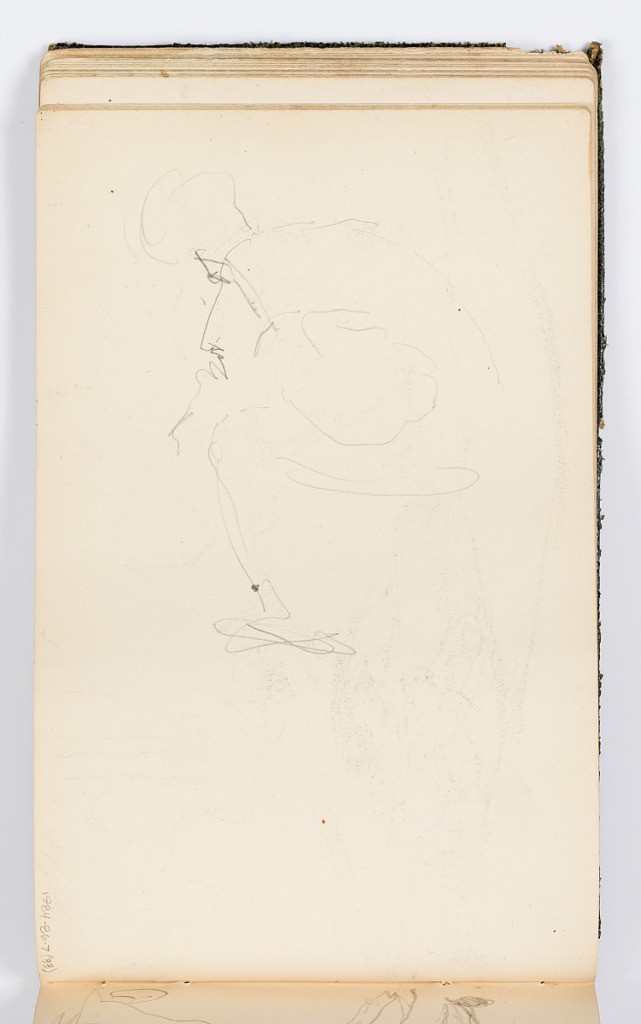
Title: Sketchbook Page
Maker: Kenyon Cox, American, 1856–1919
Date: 1883
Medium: Graphite on paper
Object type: Sketchbook folio
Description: Indistinct sketch, possibly a man's profile.